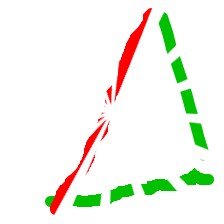
Shape: triangle